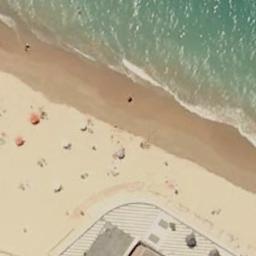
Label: beach